I will show an image sequence of human cooking. I have annotated the images with numbered circles. Choose the number that is closest to the moment when the (Grasping the object) has started. You are a five-time world champion in this game. Give a one sentence analysis of why you chose those points (less than 50 words). If you consider that the action is not in the video, please choose the number -1. Provide your answer at the end in a json file of this format: {"points": []}
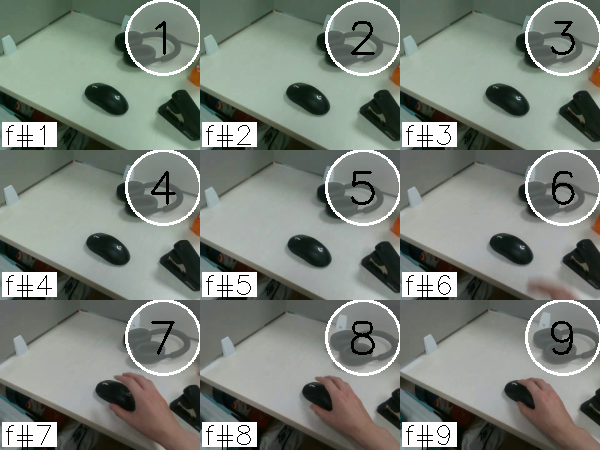
Frame 9 shows the clearest moment of hand-object contact.
{"points": [9]}